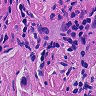
Metastatic tissue present: yes